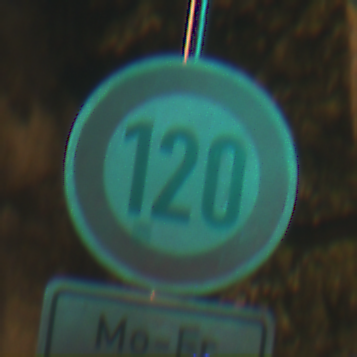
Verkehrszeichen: Geschwindigkeit120
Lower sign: ZeitangabenMitBeschraenkungAufWochentage2
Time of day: Night
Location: Outdoor (Urban)
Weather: PartlyCloudy
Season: NotSpecified
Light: Artificial